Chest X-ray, AP view. Patient: 52 years old, sex M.
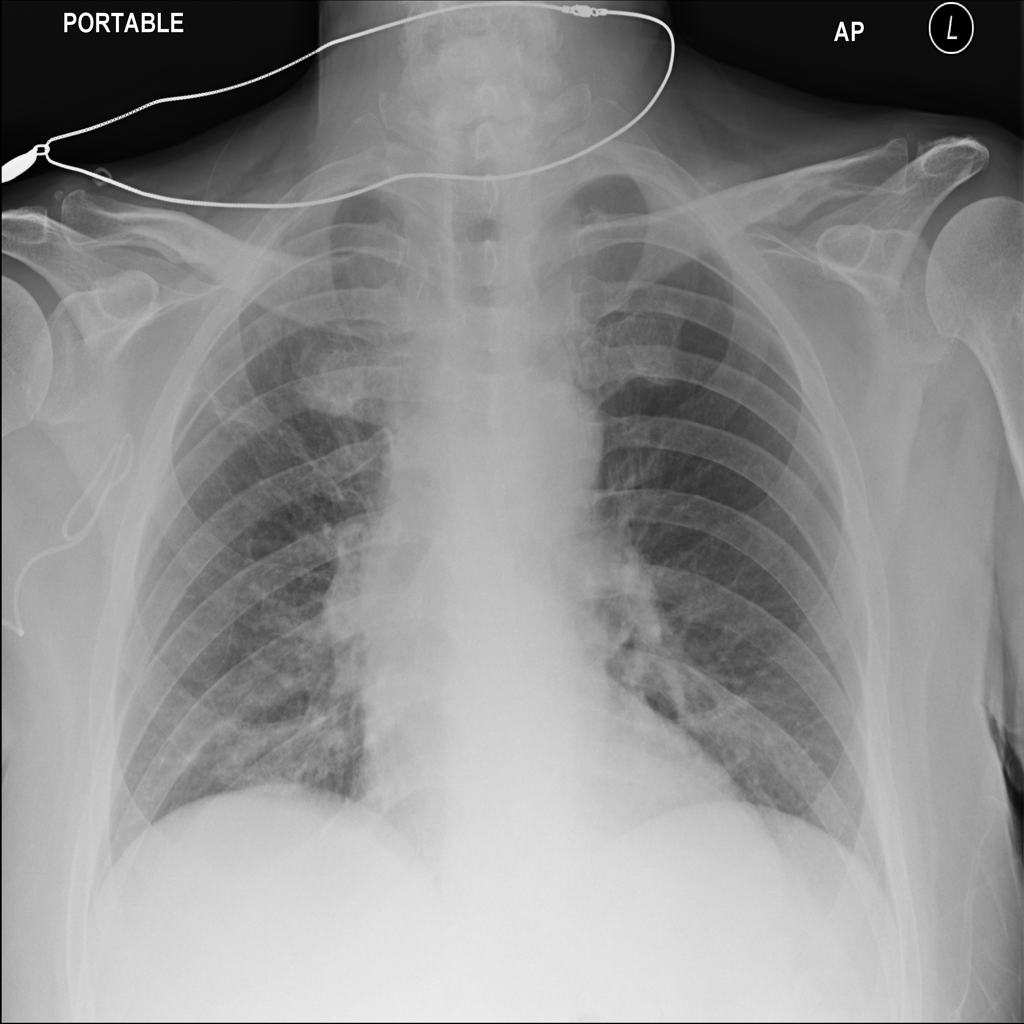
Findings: Atelectasis